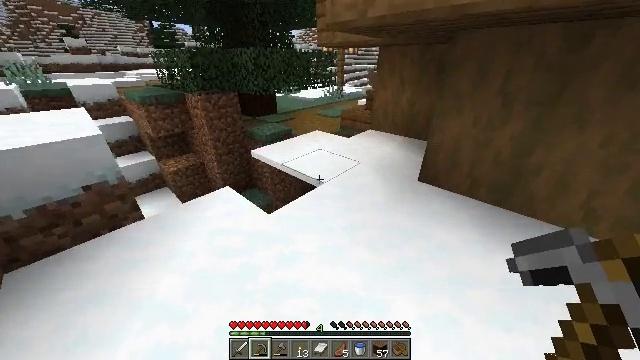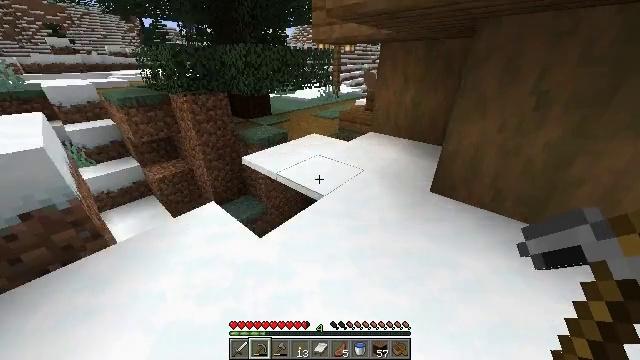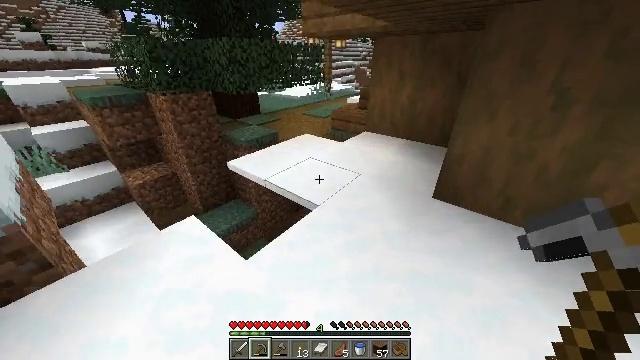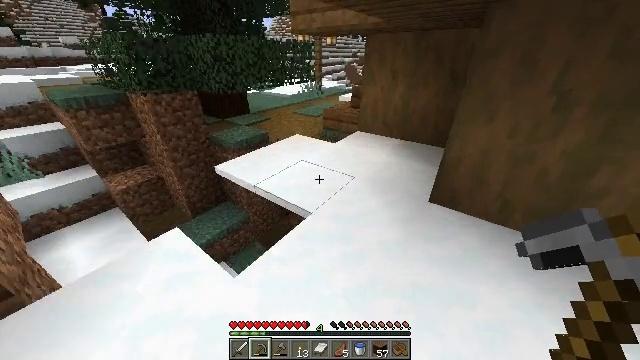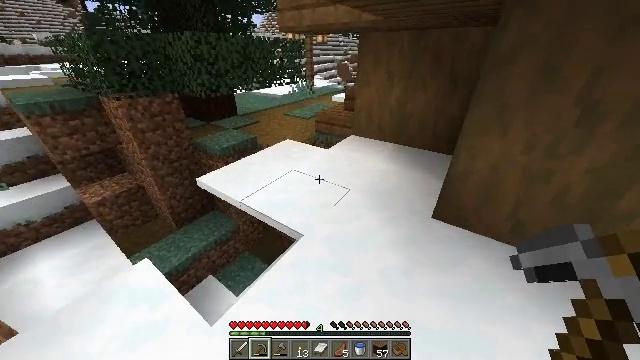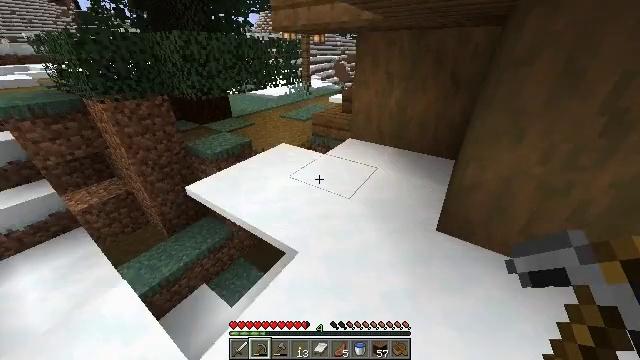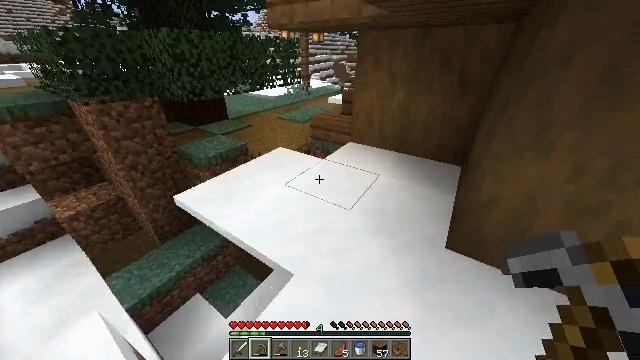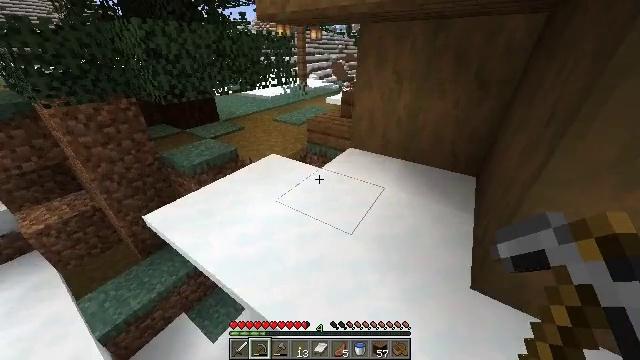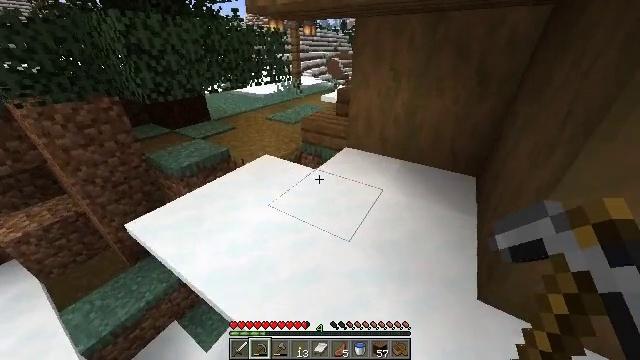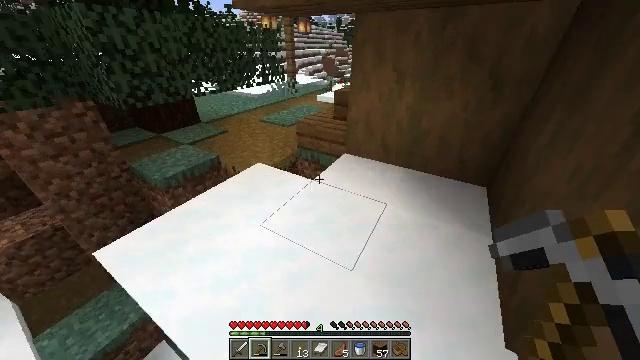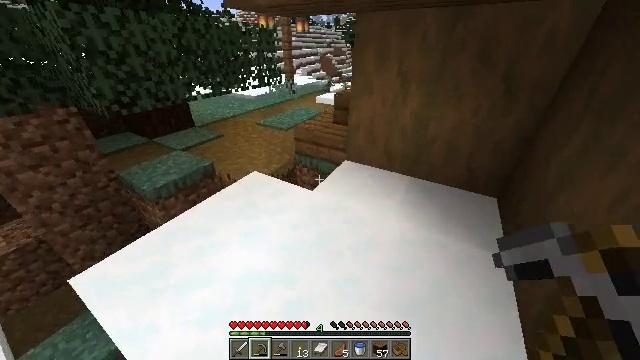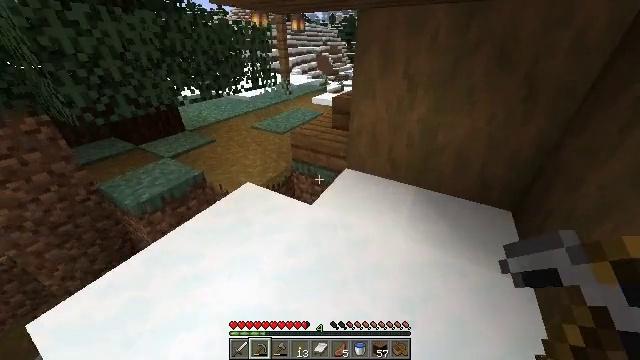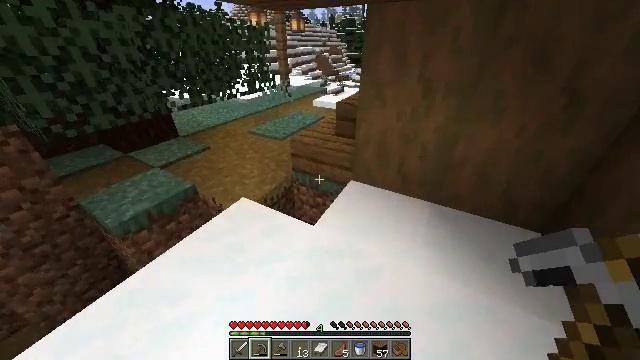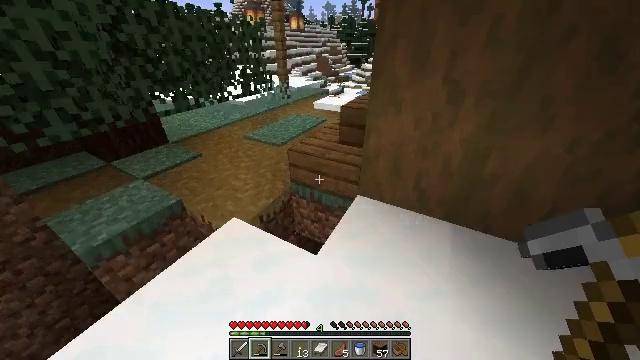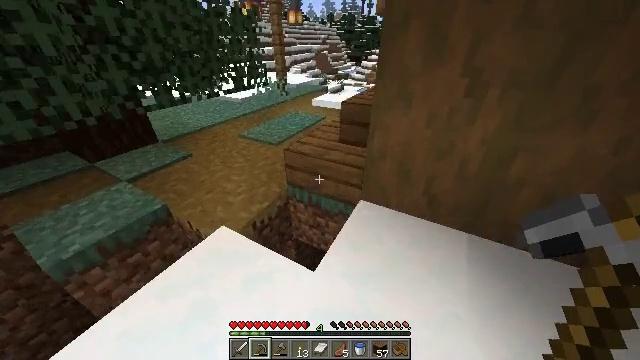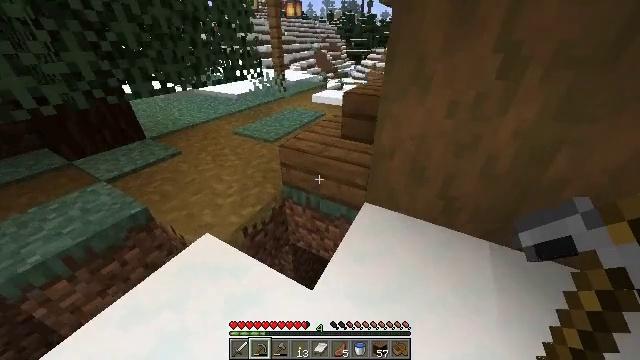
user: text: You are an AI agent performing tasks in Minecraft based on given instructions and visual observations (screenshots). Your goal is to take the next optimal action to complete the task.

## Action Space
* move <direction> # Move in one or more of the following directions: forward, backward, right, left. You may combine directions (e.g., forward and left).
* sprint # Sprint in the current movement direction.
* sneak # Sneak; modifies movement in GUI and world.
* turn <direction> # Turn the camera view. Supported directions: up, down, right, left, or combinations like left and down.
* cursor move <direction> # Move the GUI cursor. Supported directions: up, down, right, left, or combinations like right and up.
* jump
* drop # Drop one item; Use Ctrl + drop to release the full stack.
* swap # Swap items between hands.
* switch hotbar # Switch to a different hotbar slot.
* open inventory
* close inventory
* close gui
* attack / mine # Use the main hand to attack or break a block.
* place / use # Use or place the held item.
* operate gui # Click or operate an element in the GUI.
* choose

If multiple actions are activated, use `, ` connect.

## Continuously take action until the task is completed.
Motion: motion action
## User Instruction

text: Left-click to mine the lantern.
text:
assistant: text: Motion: move forward, turn right
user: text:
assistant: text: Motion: move forward, turn right
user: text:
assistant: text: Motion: move forward, turn right
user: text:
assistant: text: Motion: move forward, turn right
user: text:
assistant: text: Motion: move forward
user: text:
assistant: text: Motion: move forward
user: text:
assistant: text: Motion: move forward
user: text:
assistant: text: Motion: move forward, turn right
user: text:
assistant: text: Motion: move forward, turn right
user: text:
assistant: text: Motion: move forward
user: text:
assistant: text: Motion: move forward
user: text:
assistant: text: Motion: move forward
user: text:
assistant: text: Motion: move forward
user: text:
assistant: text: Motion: move forward
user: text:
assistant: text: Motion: move forward and move left
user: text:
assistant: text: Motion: move forward and move left
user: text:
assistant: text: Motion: move forward and move left
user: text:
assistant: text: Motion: move forward and move left, turn right
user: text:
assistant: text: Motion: move forward and move left, turn right
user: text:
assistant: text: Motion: move forward and move left, turn right and up
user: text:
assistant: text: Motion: move forward and move left, turn right and up
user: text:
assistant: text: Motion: move forward and move left, turn right and up
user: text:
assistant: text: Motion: move forward and move left
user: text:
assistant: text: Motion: move forward and move left
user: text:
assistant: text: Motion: move forward and move left
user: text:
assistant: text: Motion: move forward and move left
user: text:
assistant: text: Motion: move forward, turn left
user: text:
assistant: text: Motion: turn left
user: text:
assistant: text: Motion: no_op
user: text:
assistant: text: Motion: no_op